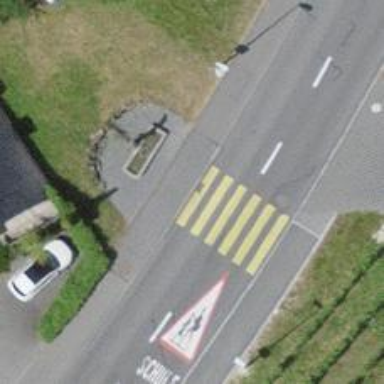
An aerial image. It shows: Kerb barrier.